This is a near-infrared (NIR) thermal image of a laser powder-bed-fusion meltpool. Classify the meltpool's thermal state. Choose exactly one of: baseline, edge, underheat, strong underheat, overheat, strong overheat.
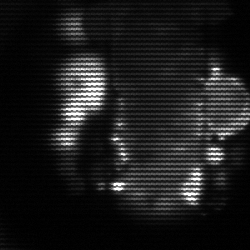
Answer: strong underheat